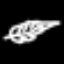
Label: leaf